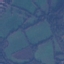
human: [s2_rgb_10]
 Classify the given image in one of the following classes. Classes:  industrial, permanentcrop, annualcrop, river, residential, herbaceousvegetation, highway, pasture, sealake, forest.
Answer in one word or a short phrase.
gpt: Pasture